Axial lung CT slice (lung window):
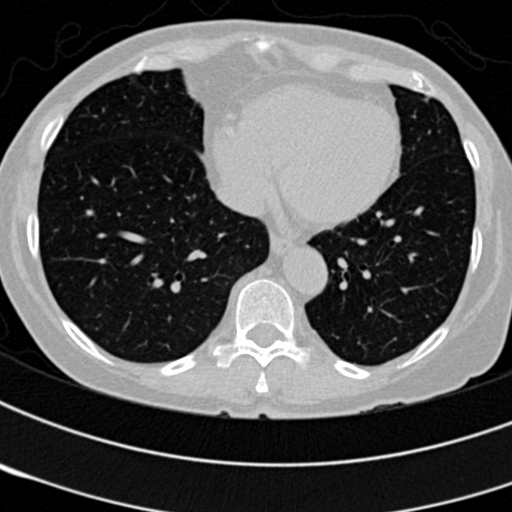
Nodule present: no